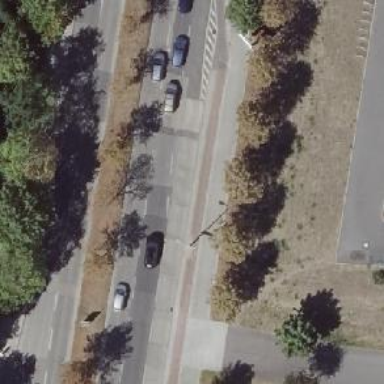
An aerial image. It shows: Avenue lined with deciduous broadleaved trees.